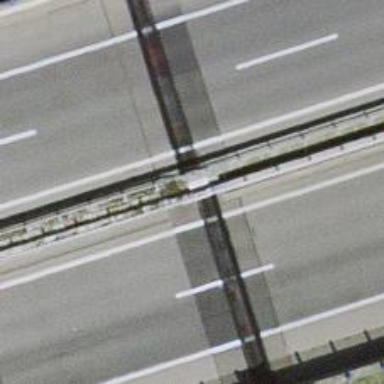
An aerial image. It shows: Guard rail as barrier.